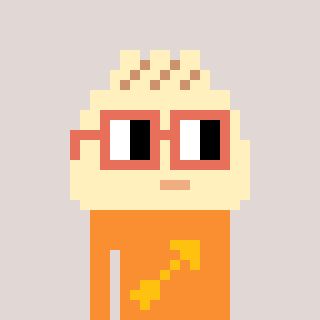
a pixel art character with square orange glasses, a porkbao-shaped head and a orange-colored body on a warm background